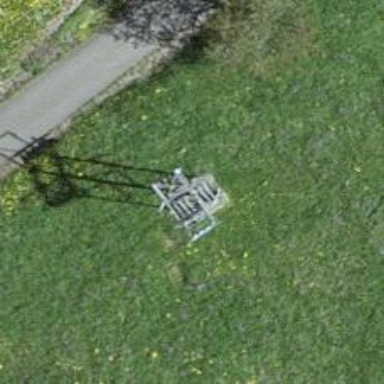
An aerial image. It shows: Pylon for aerialway.